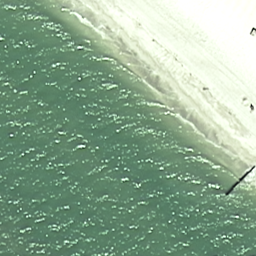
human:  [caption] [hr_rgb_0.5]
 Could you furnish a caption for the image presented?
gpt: The beach is peaceful with green-blue waters and white sands .

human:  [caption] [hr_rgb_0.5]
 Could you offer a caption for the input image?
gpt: A peaceful white sand beach with clear green waters .

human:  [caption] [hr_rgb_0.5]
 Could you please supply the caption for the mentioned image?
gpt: This is a beach with green-blue sea and sands .

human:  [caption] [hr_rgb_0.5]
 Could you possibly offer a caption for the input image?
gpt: This is a peaceful beach with white sands and green waters .

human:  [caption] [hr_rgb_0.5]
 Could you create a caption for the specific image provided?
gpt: A beautiful beach with white sands and green waters .